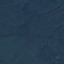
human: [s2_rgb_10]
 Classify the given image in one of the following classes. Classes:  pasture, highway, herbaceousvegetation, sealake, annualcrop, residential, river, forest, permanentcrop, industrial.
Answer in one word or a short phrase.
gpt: Forest